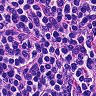
Metastatic tissue present: no